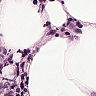
Metastatic tissue present: no